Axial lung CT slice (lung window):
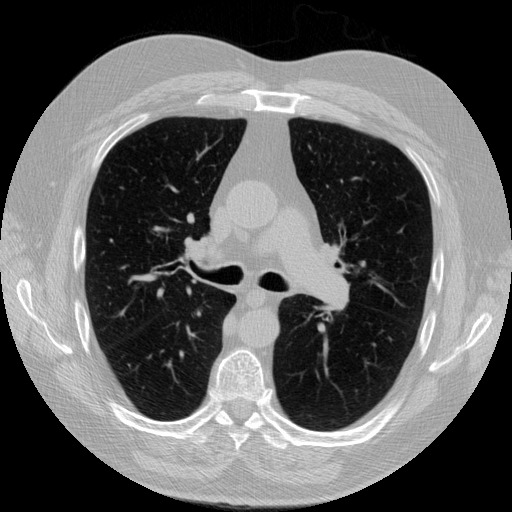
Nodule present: no